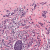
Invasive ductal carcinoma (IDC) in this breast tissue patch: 1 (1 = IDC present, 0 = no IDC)